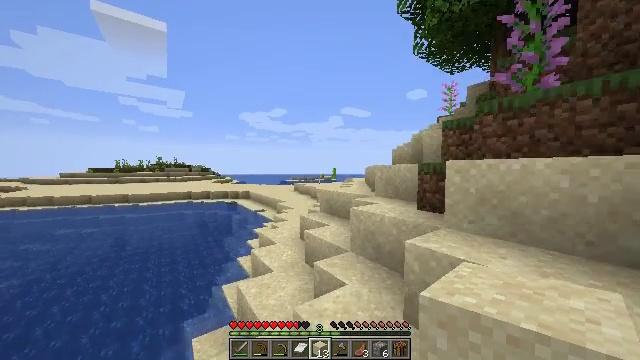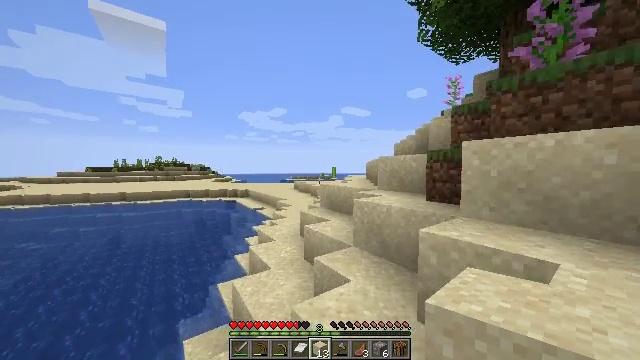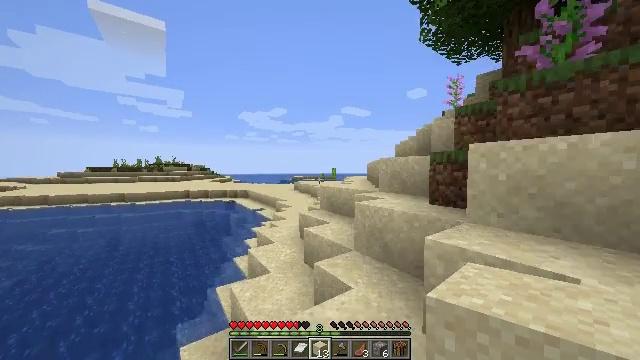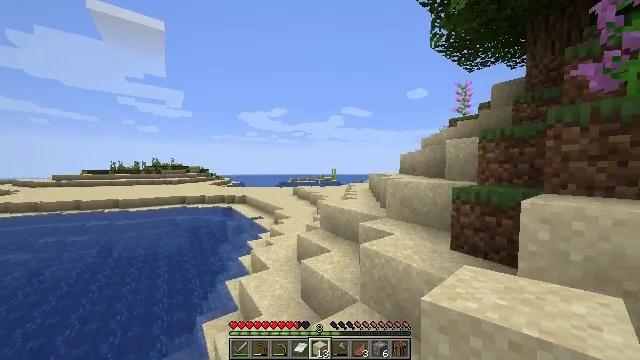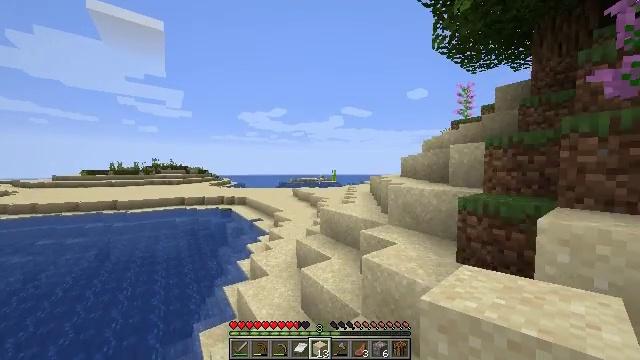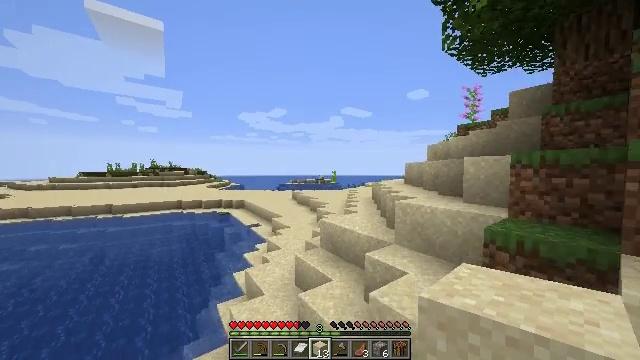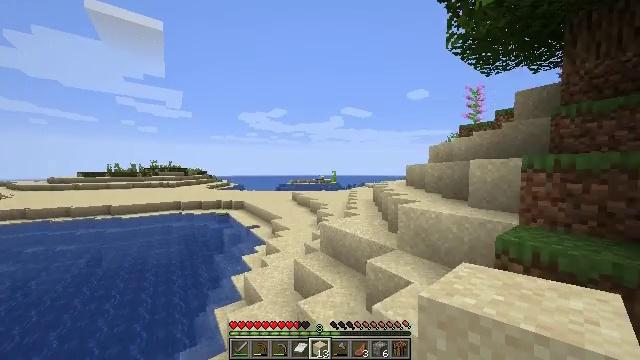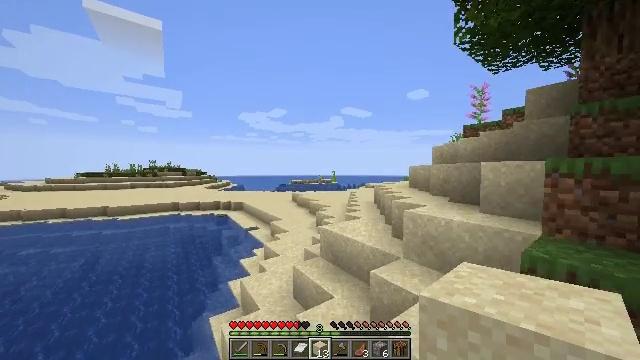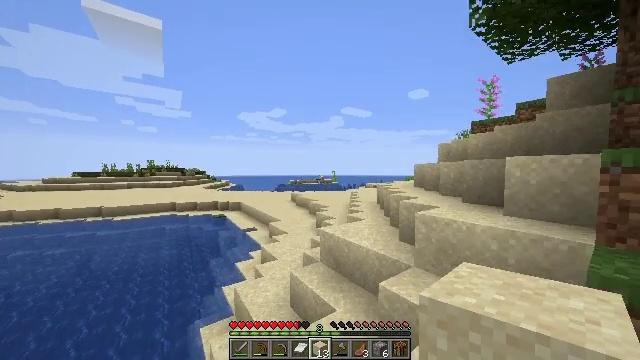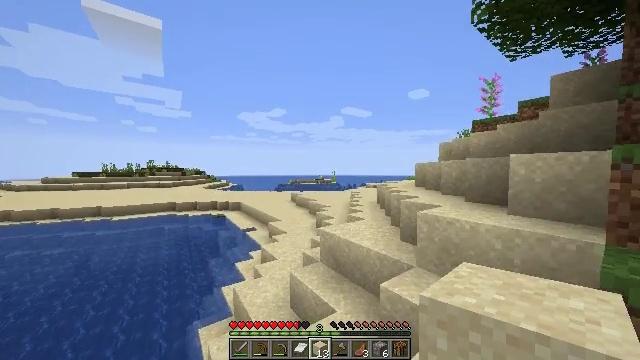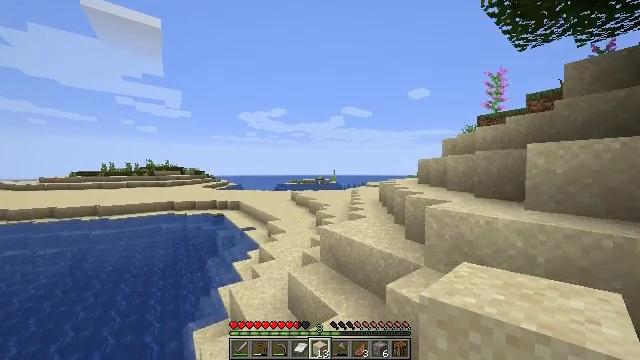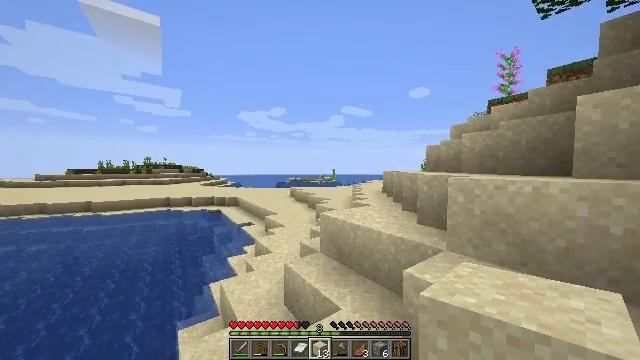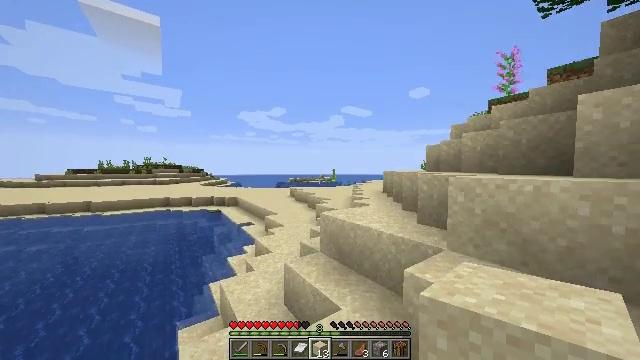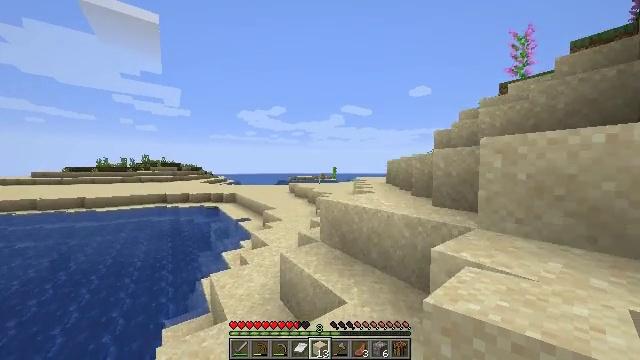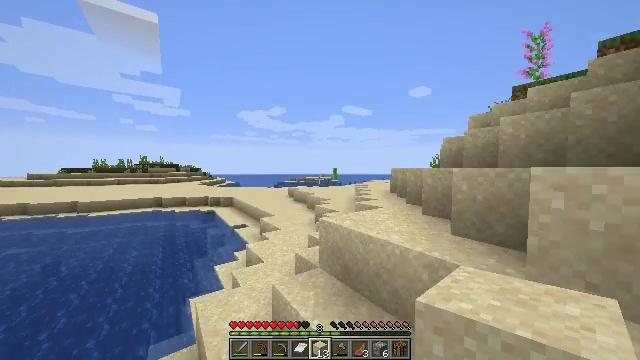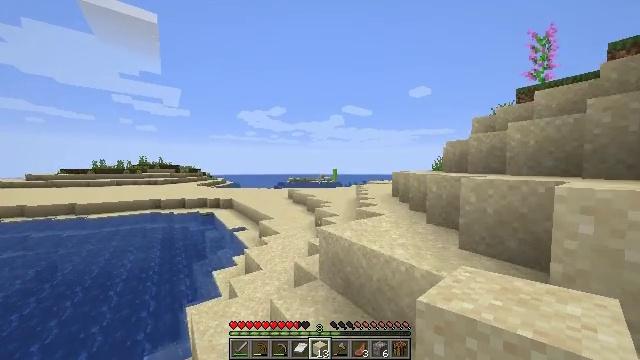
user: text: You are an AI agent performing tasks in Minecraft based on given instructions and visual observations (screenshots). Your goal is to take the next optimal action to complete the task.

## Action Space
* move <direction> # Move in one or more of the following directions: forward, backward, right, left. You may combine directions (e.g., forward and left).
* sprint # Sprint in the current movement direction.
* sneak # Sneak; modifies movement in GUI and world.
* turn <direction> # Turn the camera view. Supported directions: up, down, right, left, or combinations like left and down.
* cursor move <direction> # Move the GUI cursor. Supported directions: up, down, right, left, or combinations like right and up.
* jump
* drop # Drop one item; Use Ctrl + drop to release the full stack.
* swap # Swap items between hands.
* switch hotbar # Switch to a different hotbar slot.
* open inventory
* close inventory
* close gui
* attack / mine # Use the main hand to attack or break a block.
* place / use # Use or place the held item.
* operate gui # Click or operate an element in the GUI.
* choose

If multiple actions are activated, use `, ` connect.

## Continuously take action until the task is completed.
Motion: motion action
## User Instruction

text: Harvest sugar cane from the plant.
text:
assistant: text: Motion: move forward, sprint, jump
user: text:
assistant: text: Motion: move forward, sprint, jump
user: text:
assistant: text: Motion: move forward, sprint, jump
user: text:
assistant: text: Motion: move forward, sprint, jump
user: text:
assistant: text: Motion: move forward, sprint, jump
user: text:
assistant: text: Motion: move forward, sprint, jump
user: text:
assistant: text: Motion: move forward, sprint, jump
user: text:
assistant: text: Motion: move forward, sprint, jump
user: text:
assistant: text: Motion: move forward, sprint, jump
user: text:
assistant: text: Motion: move forward, sprint, jump
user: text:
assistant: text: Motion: move forward, sprint, jump
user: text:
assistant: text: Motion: move forward, sprint, jump
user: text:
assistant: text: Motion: move forward, sprint, jump
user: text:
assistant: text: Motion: move forward, sprint, jump
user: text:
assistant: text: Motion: move forward, sprint, jump
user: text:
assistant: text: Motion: move forward, sprint, jump
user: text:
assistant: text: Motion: move forward, sprint, jump
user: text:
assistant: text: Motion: move forward, sprint, jump
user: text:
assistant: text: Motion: move forward, sprint, jump
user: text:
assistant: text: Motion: move forward, sprint, jump
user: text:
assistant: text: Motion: move forward, sprint, jump
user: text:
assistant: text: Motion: move forward, sprint, jump
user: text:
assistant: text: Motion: move forward, sprint, jump
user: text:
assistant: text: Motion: move forward, sprint, jump
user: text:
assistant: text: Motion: move forward, sprint, jump
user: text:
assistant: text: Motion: move forward, sprint, jump
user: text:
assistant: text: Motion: move forward, sprint, jump
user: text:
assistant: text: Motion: move forward, sprint, jump
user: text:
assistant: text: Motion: move forward, sprint, jump
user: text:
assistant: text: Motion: move forward, sprint, jump